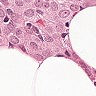
Metastatic tissue present: yes